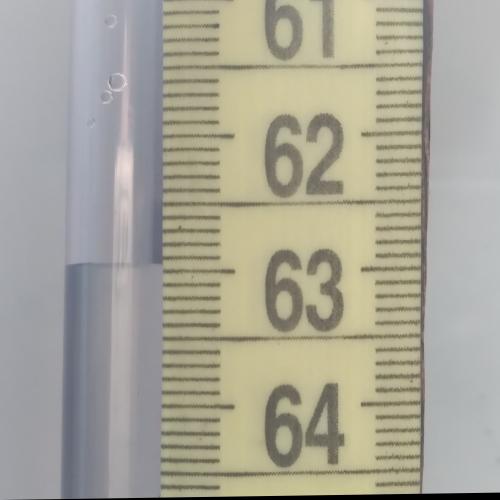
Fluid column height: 63.0 cm